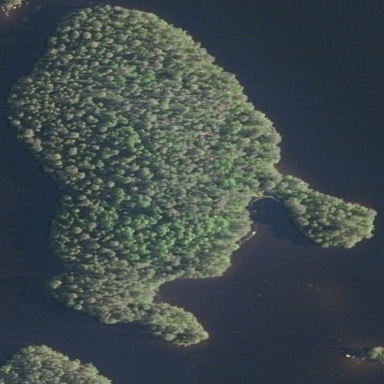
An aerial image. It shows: Islet surrounded by woodland.